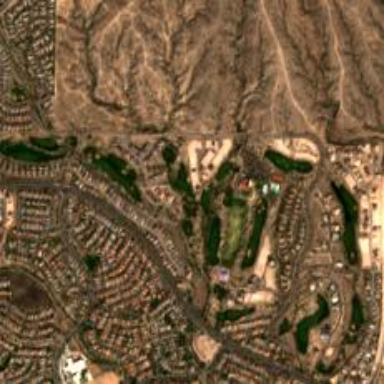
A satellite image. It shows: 18-hole golf course categorized under leisure land.